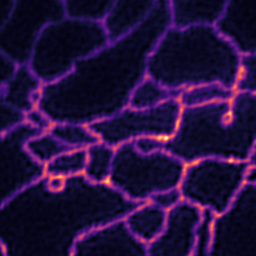
Label: Super-resolution ER image